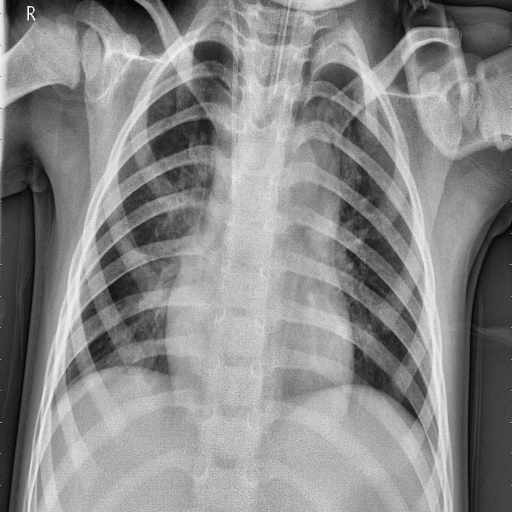
Finding: PNEUMONIA